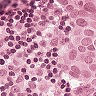
Metastatic tissue present: yes